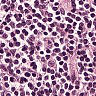
Metastatic tissue present: no